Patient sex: F
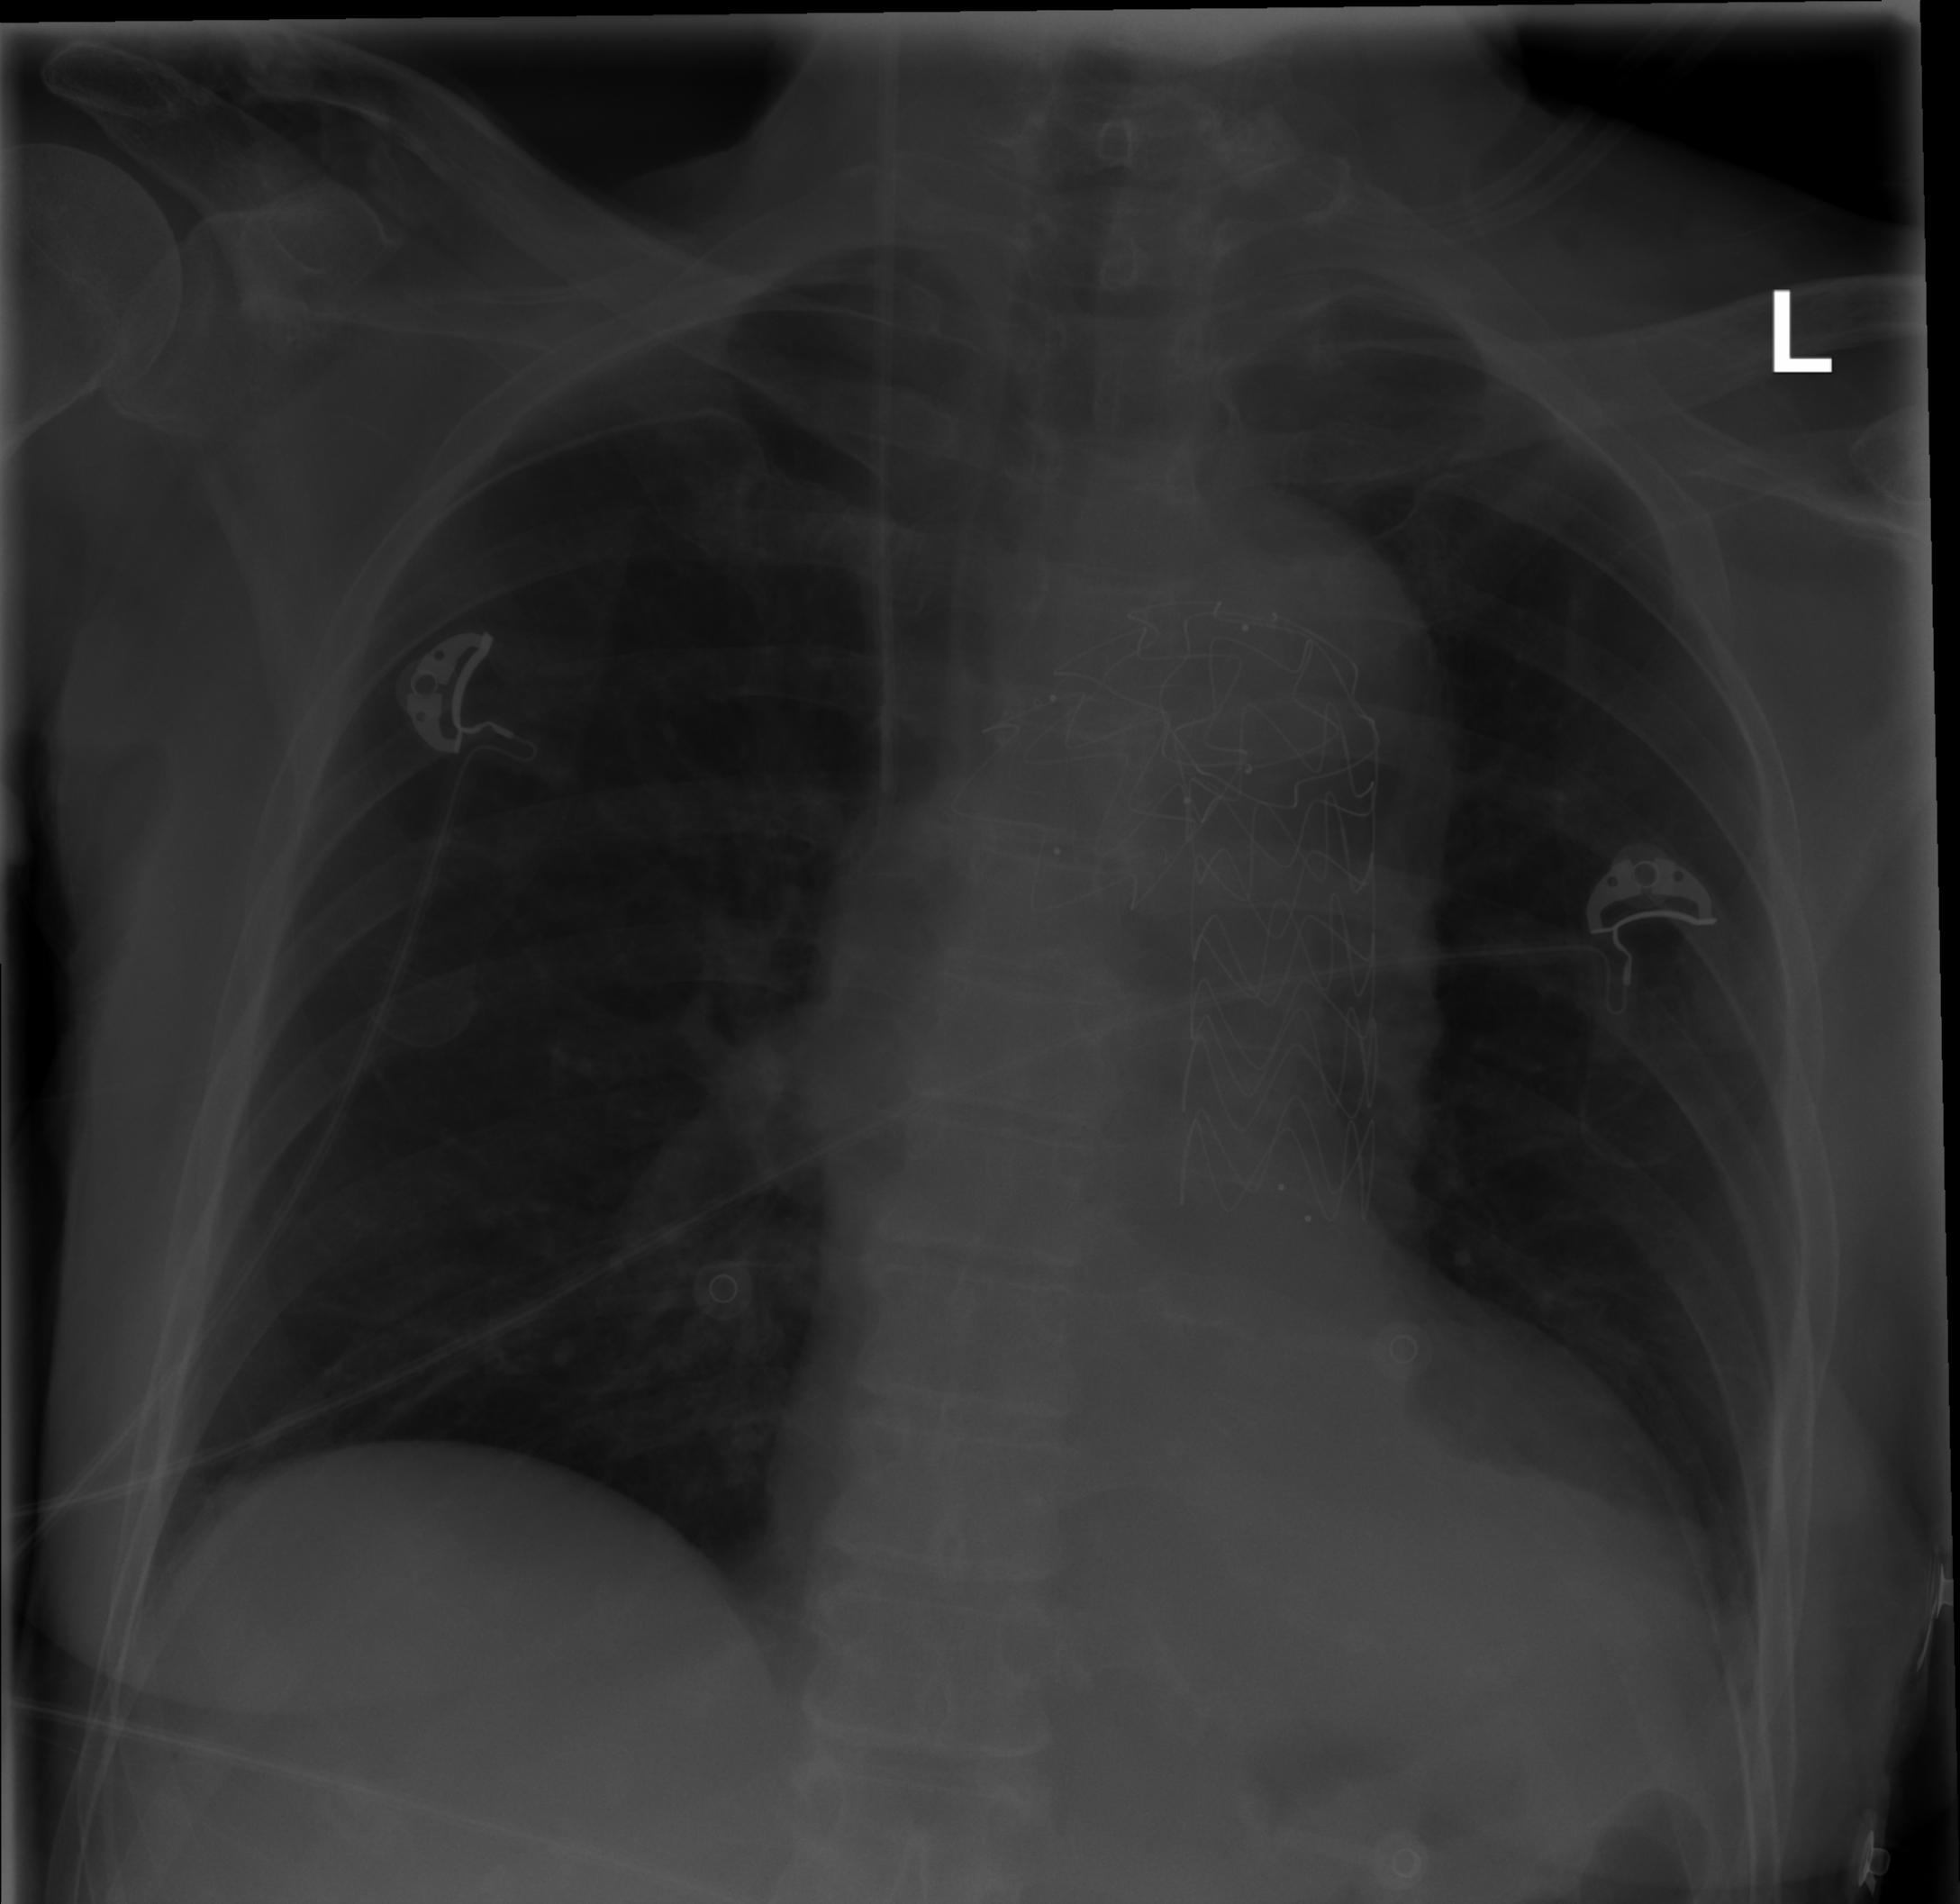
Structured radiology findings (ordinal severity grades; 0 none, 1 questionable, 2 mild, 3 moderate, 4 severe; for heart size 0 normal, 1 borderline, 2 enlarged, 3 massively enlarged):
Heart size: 2
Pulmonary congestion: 0
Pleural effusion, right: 0
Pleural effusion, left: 2
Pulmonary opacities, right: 0
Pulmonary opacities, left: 0
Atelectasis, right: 0
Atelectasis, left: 2